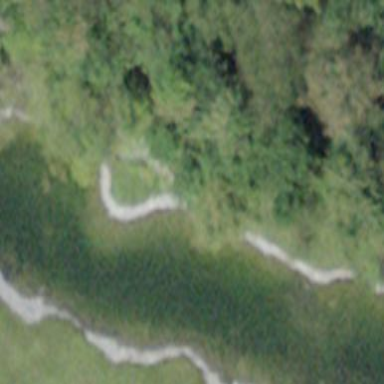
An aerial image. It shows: Pond with natural water.